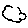
Label: cloud